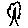
Label: tree